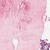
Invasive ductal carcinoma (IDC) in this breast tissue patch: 0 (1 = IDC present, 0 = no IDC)